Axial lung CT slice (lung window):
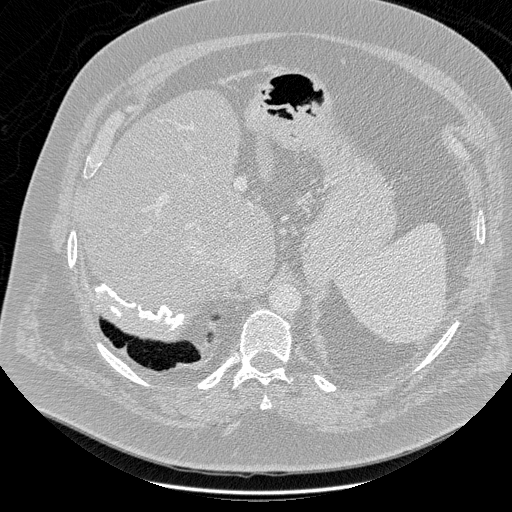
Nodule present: no